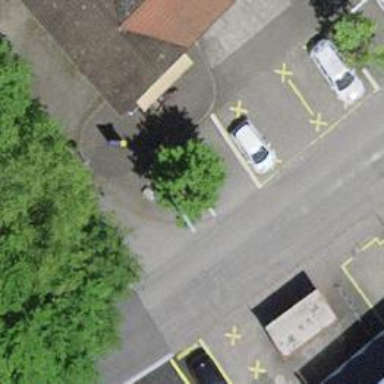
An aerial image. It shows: Bus stop with platform for public transport.